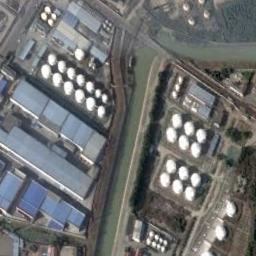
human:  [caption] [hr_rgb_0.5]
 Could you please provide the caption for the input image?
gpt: There are many different sized storage tanks and many buildings in the factory .

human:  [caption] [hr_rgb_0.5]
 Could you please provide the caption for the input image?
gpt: There are three white storage tanks and three silver storage tanks .

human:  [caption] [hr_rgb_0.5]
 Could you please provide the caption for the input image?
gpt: There are many buildings beside the storage tanks .

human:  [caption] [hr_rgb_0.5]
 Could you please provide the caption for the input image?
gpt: There are many storage tanks on the bare land next to the river .

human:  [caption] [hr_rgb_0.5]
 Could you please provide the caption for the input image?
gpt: There are some white storage tanks and blue buildings .